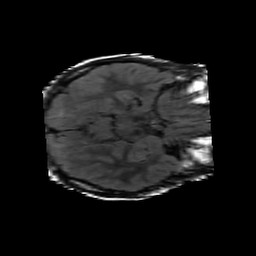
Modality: FLAIR
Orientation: axial
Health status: ill
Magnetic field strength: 3 T